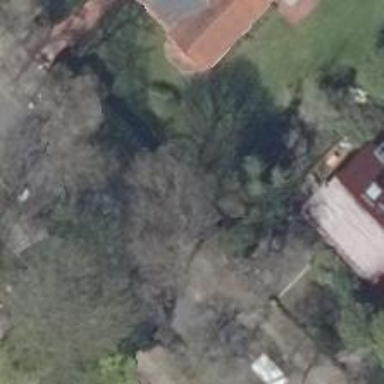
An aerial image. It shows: Avenue of deciduous broadleaved trees.